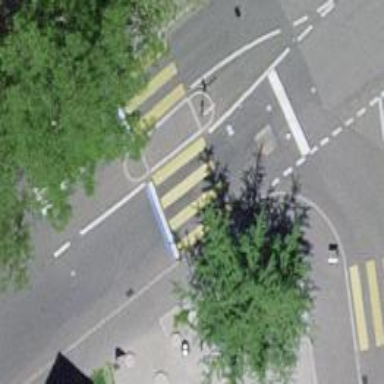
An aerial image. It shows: Sidewalk with marked zebra crossing.